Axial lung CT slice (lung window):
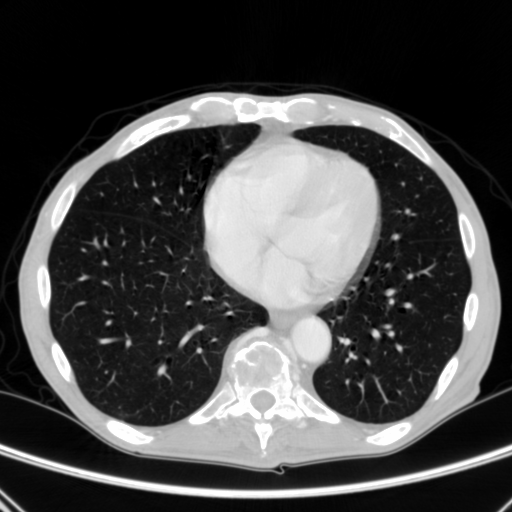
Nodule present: no